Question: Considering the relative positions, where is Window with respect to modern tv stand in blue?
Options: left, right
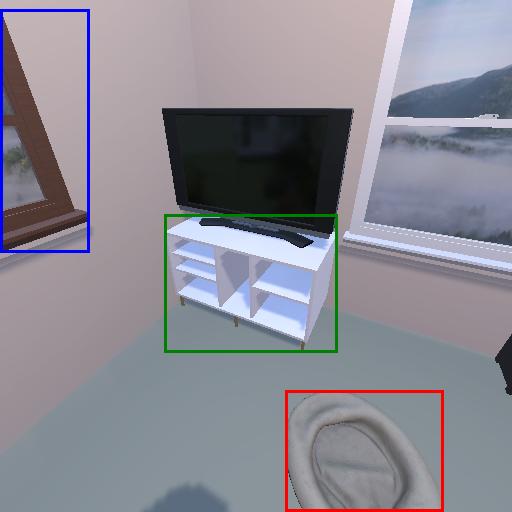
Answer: left